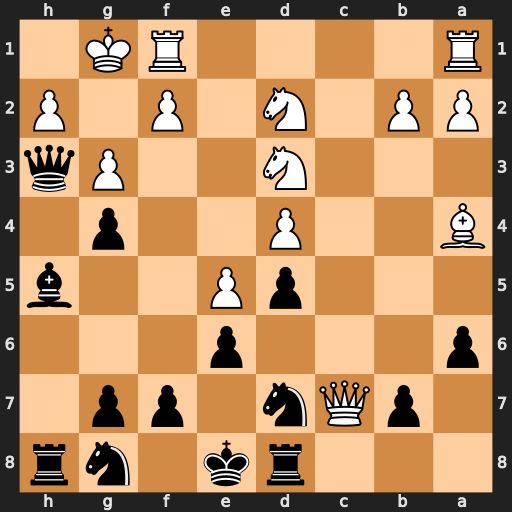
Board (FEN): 3rk1nr/1pQn1pp1/p3p3/3pP2b/B2P2p1/3N2Pq/PP1N1P1P/R4RK1
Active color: b
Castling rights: k
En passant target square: -
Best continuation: Bg6 Bxd7+ Rxd7 Qxd7+ Kxd7